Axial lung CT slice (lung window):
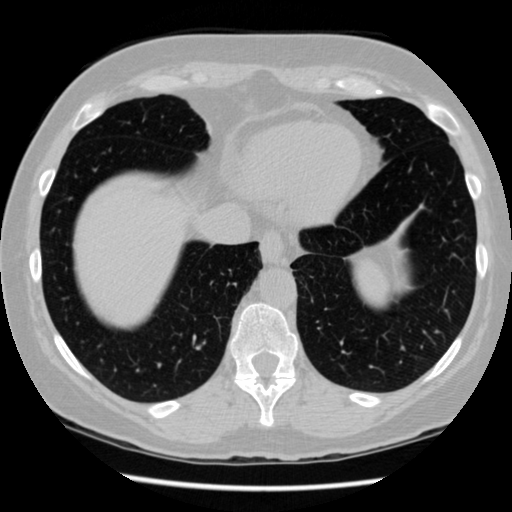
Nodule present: no